Question: Is a UITableView set in "Edit Mode"?
If so:
1. Are several sections used? (Such as a section for phone and email?)
2. Does each section have a "Add row" row (i.e. "add phone"), so I can add a row at the end of each section?

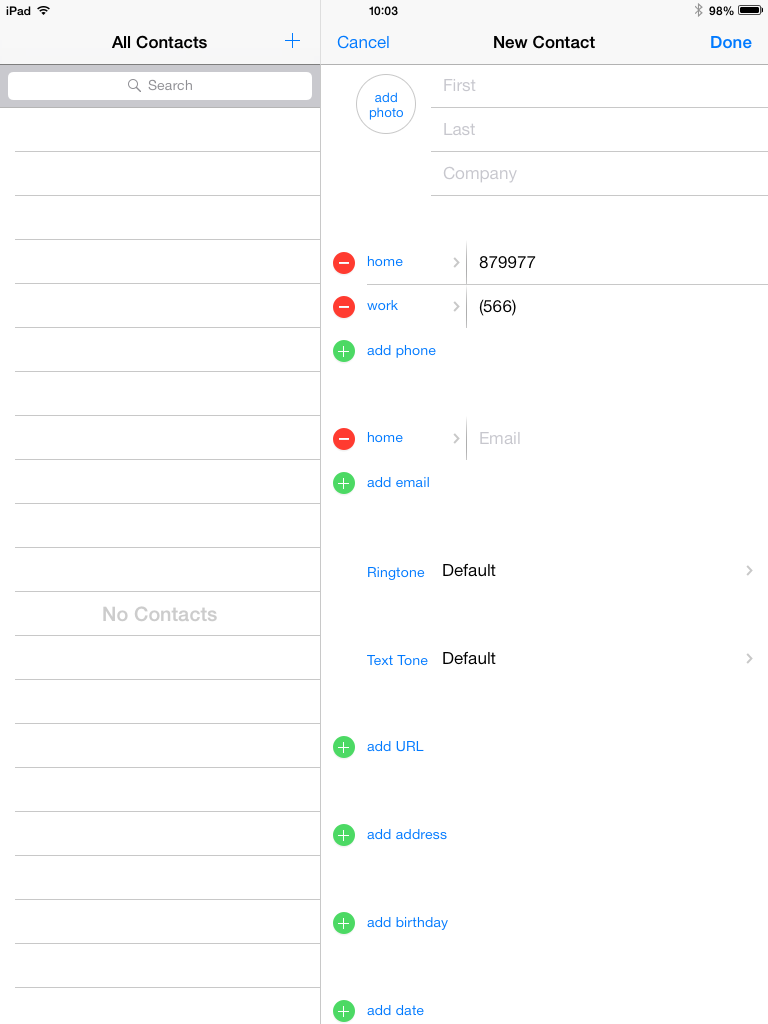
Answer: Both questions can be answered with YES.
You can verify this by watching the animation when a new field is added or deleted. This is the usual insert and delete 'UITableViewRowAnimation'. Also the deletion button on the left side of the row is the 'UITableView' delete button.